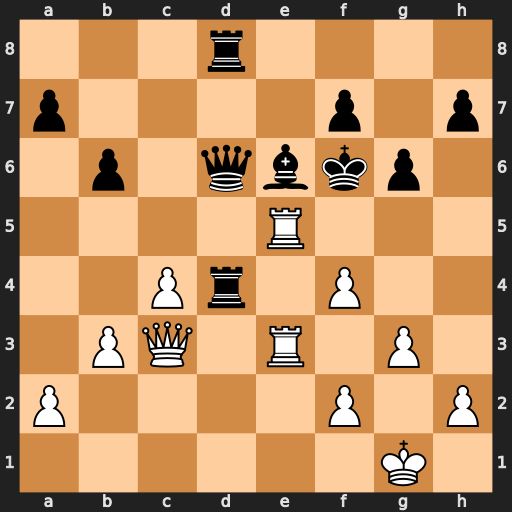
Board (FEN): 3r4/p4p1p/1p1qbkp1/4R3/2Pr1P2/1PQ1R1P1/P4P1P/6K1
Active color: w
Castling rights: -
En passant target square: -
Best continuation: Rd5 Qxd5 cxd5